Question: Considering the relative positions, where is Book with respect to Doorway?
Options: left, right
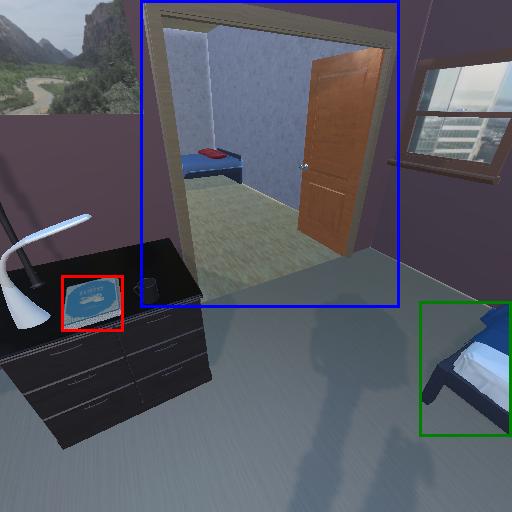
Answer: left